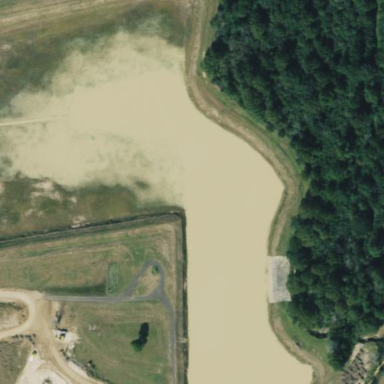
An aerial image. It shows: Detention basin filled with water.